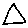
Label: triangle